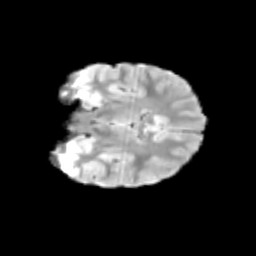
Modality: T2w
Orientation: coronal
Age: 12
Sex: female
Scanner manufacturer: siemens
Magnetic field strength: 3 T
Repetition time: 3.8 s
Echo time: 0.07 s